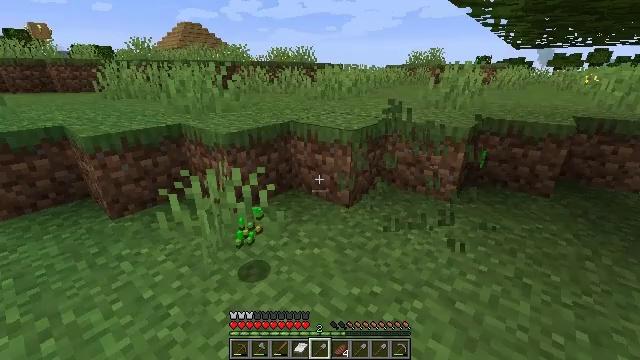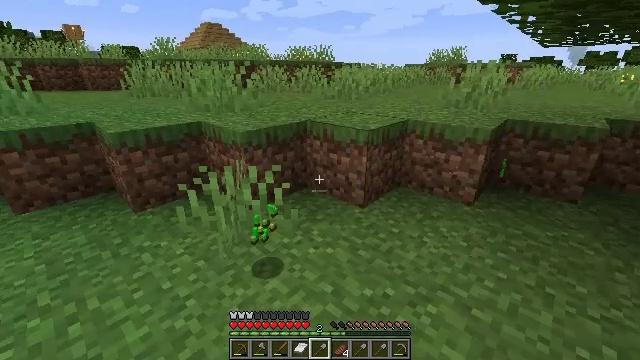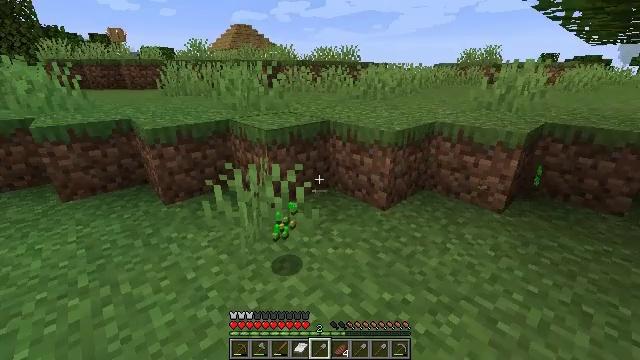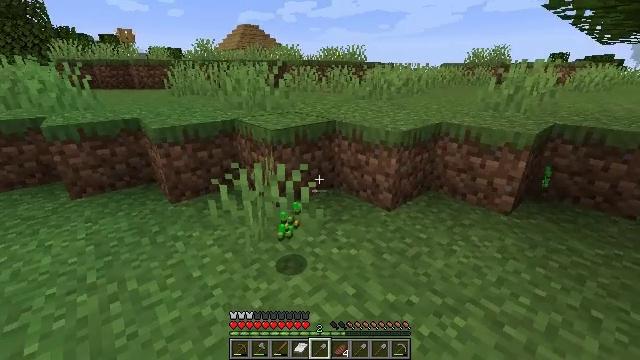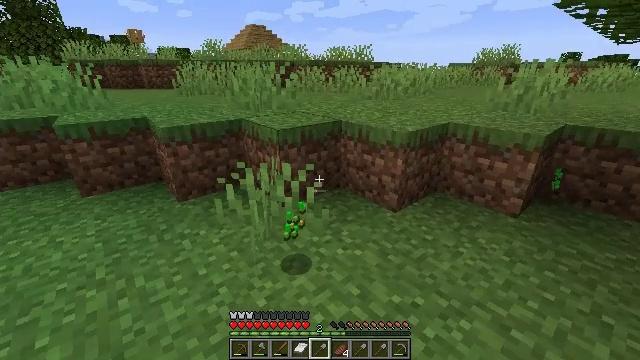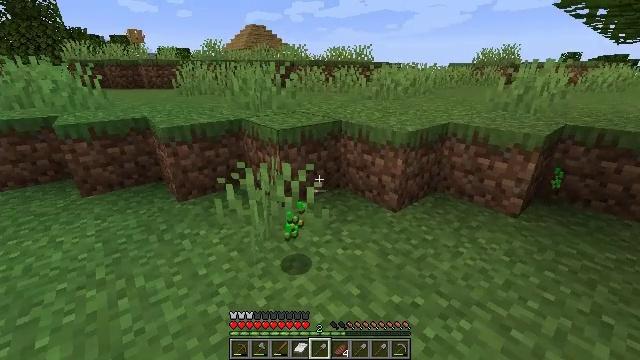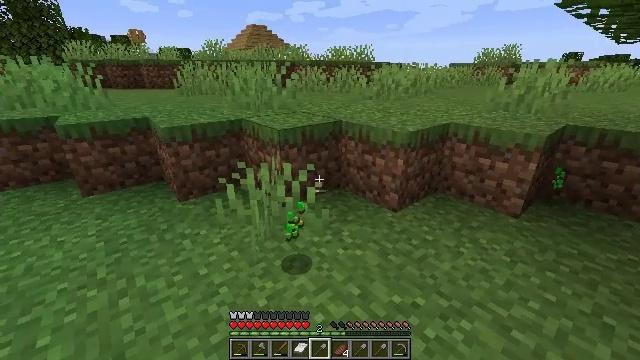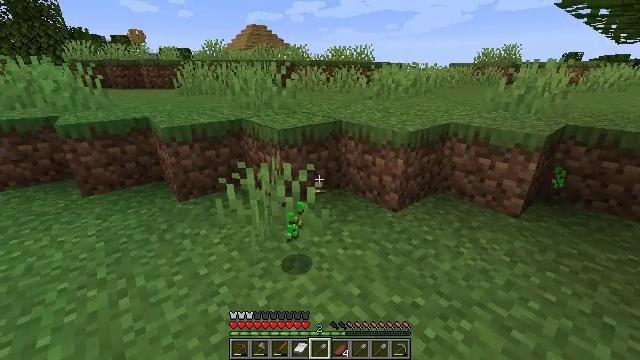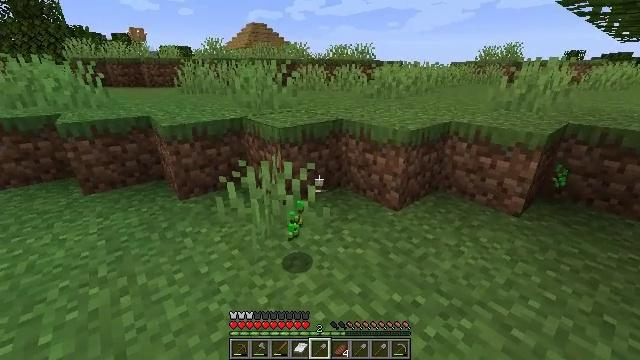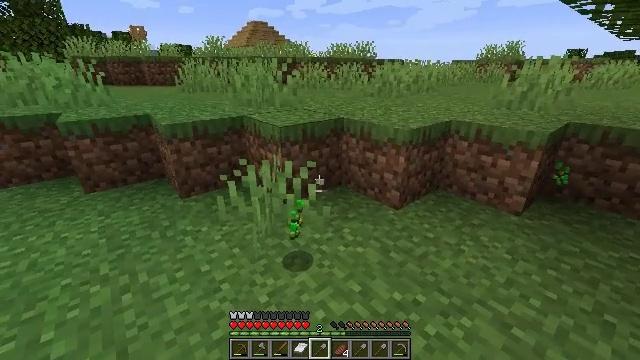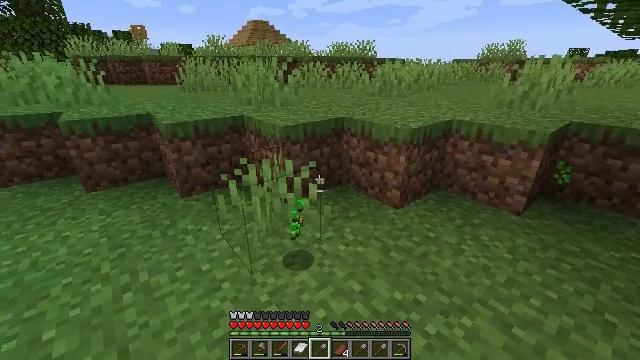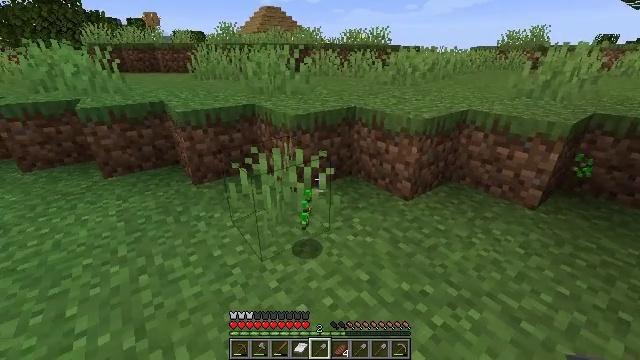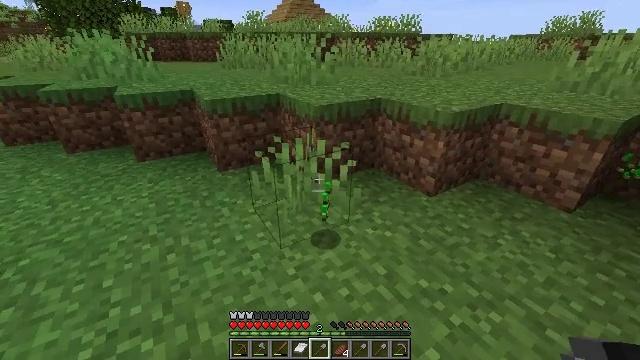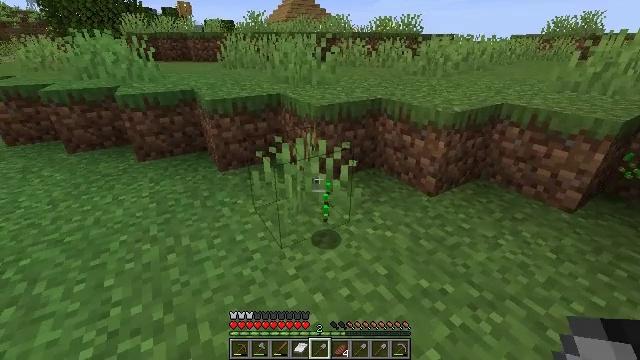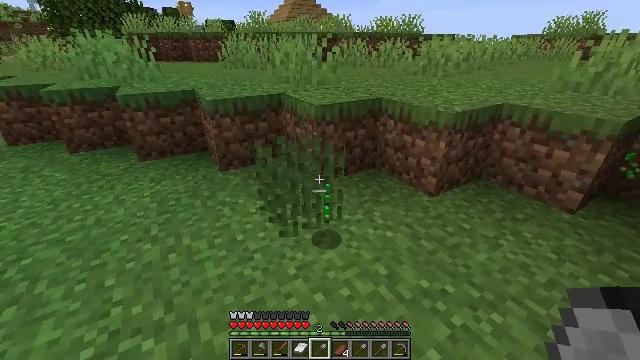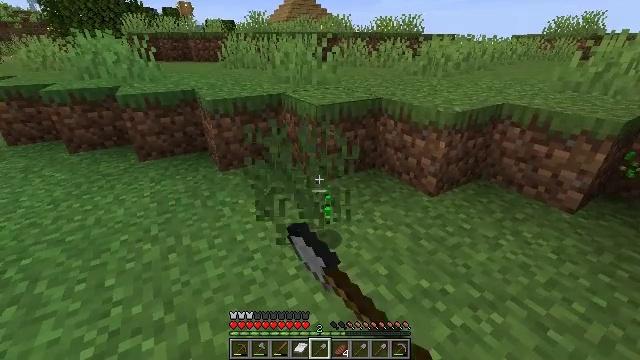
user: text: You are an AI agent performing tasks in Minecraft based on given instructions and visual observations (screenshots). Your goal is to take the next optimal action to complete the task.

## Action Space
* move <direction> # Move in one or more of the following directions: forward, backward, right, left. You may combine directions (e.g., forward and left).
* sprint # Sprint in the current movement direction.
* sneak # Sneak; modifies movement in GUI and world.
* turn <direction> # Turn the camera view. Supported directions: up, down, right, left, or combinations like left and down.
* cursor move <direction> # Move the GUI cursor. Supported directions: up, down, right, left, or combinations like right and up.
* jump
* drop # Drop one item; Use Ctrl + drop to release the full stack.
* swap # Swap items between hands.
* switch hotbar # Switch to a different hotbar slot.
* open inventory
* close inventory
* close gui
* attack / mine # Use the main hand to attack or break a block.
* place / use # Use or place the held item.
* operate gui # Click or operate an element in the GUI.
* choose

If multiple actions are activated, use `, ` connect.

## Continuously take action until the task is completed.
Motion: motion action
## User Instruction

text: Break the grass block.
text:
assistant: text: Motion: turn left
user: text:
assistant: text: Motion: turn left
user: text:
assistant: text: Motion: turn left
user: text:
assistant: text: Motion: turn left
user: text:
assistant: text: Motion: no_op
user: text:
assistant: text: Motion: no_op
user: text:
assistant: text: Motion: no_op
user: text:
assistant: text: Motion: no_op
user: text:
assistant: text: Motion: no_op
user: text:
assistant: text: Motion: no_op
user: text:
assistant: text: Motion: turn left and down
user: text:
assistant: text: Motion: turn left and down
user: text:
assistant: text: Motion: no_op
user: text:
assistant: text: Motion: attack / mine
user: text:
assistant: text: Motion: attack / mine
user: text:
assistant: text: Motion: attack / mine
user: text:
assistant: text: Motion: no_op
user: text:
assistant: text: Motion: turn left
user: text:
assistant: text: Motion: turn left and up
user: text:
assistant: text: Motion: turn left and up
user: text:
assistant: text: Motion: move forward, turn left
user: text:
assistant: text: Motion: move forward, turn left
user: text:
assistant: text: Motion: move forward, turn left
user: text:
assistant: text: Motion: move forward, turn left
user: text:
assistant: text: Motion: move forward, turn left
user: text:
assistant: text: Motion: move forward
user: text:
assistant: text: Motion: move forward
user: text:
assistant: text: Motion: move forward, turn down
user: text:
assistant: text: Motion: move forward
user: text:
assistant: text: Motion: move forward